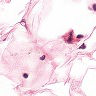
Metastatic tissue present: no